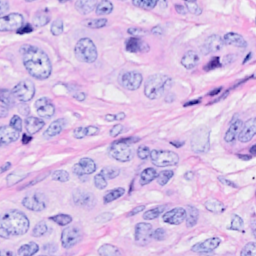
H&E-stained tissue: Breast